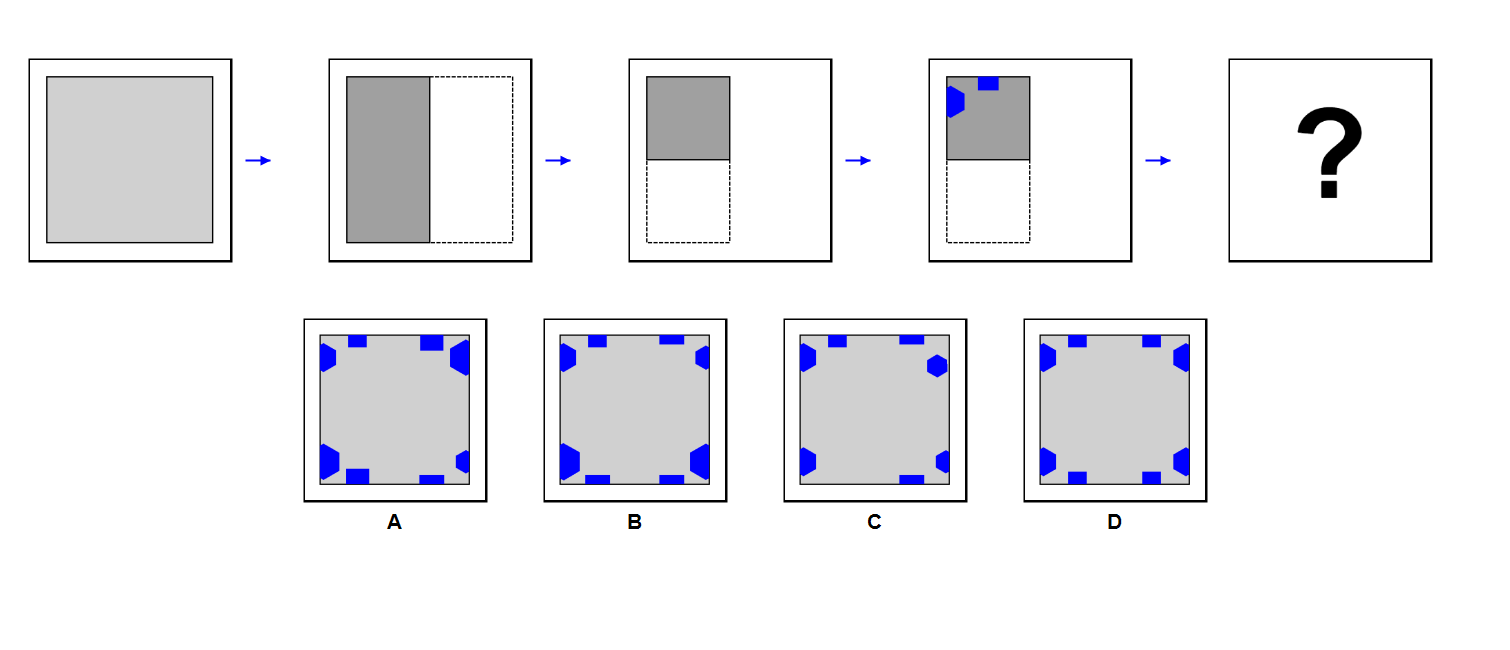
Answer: D